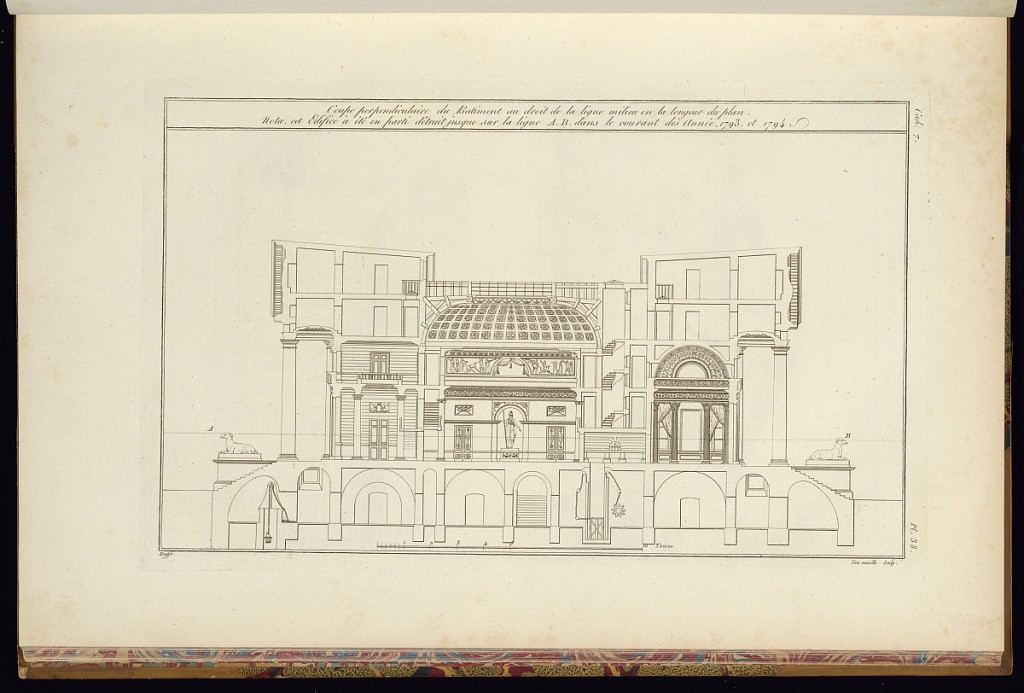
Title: Coupe perpendiculaire du Batiment au droit de la ligne milieu en longeur du plan
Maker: Jean-Charles Krafft, French, 1764 - 1833
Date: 1812
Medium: Etching and engraving on paper
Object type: Print
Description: An architectural print illustrating a sectional view with both interior and exterior details visible featuring neoclassical motifs, columns, friezes, statues, coffered ceiling with rosettes, and decorative paneling. The plate is titled, numbered, and signed.